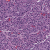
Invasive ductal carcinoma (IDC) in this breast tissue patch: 1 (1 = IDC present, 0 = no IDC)